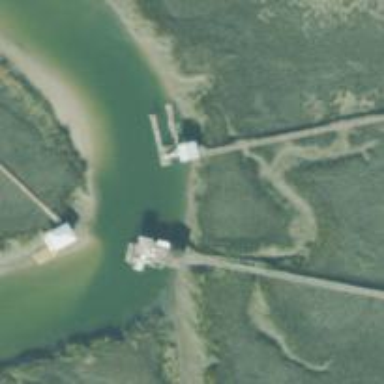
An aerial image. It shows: Man-made pier.